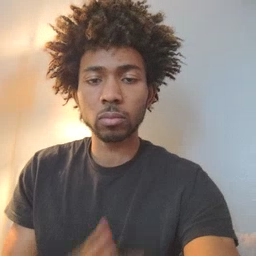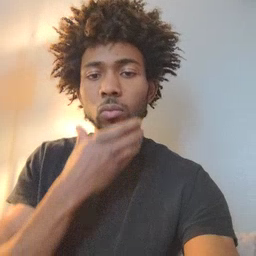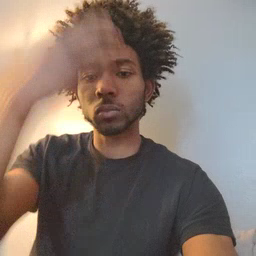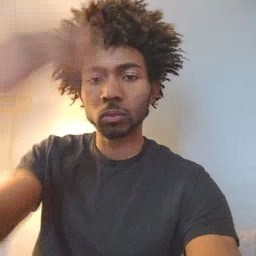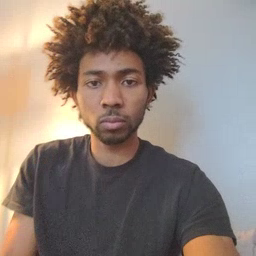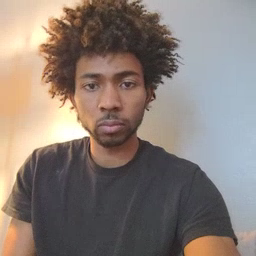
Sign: giraffe